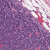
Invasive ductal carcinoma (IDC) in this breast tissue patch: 1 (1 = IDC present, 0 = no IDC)